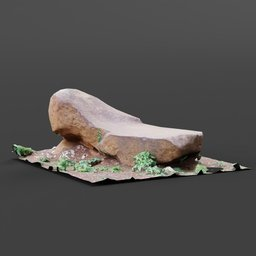
Label: nature